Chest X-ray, PA view. Patient: 36 years old, sex F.
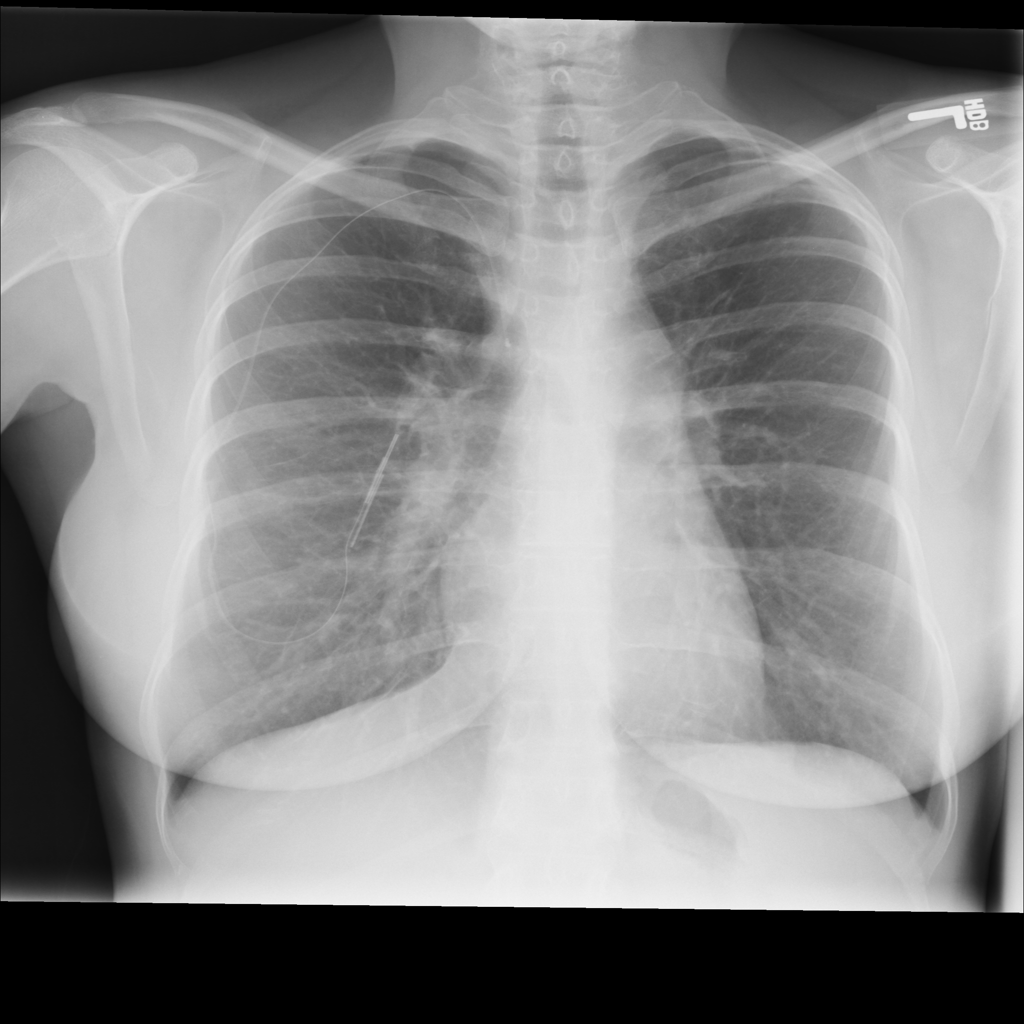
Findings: No Finding